七年级 · 算术
如图是一个简单的数值计算程序, 当输入的 $x$ 的值为 5 时, 则输出的结果为

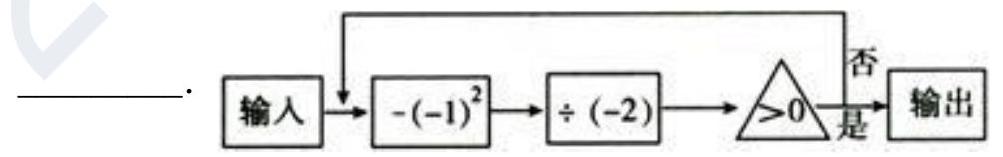
答案: frac{3}{2}$
解析:

【分析】

根据如图简单的数值计算程序列出算式, 把 $x=5$ 代入得: $\left[5-(-1)^{2}\right] \div(-2)=(5-1) \div(-2)=$ $-2<0$; 继续把 $x=-2$ 代入得: $\left[-2-(-1)^{2}\right] \div(-2)=(-2-1) \div(-2)=\frac{3}{2}>0$, 即可求得最后输出结果.

【解答】

解: 把 $x=5$ 代入得: $\left[5-(-1)^{2}\right] \div(-2)=(5-1) \div(-2)=-2<0$;

把 $x=-2$ 代入得: $\left[-2-(-1)^{2}\right] \div(-2)=(-2-1) \div(-2)=\frac{3}{2}>0$,

则输出的结果为 $\frac{3}{2}$.